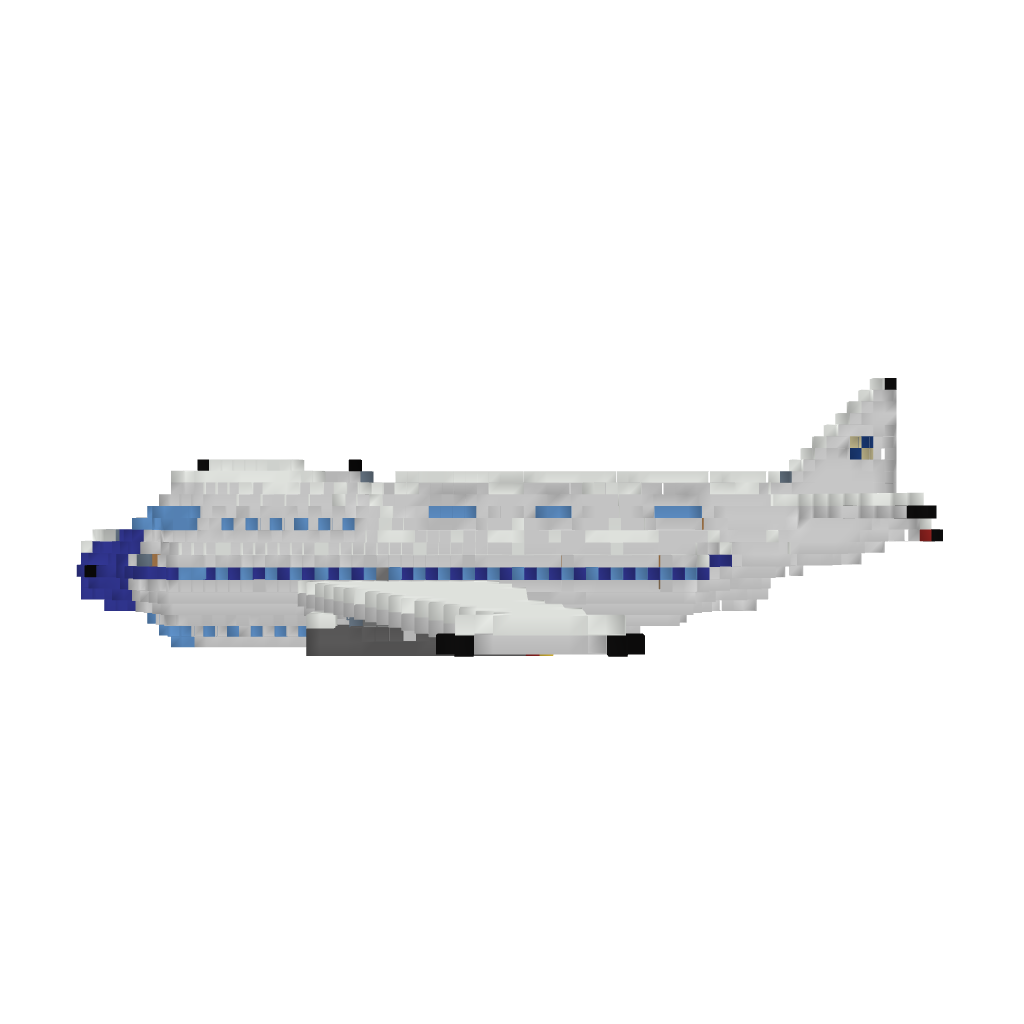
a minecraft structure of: Jumbo Jet